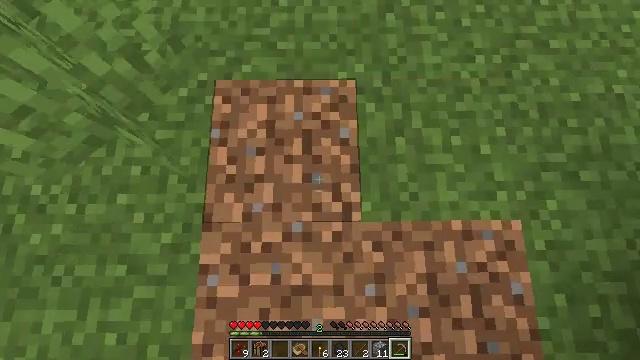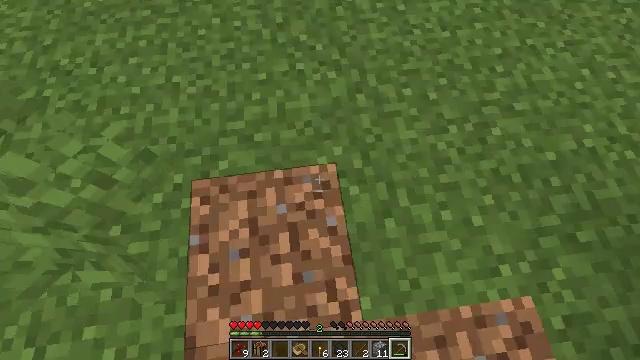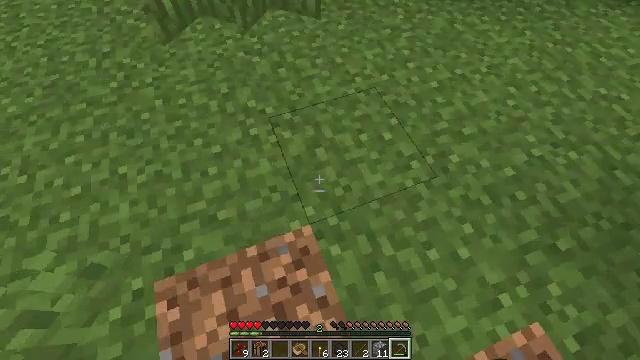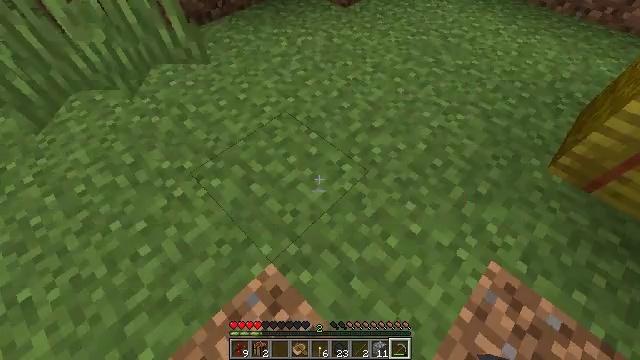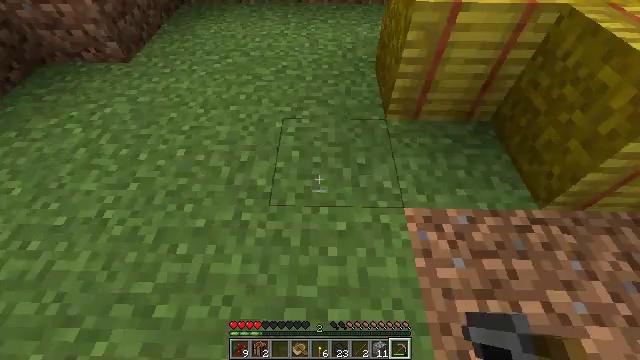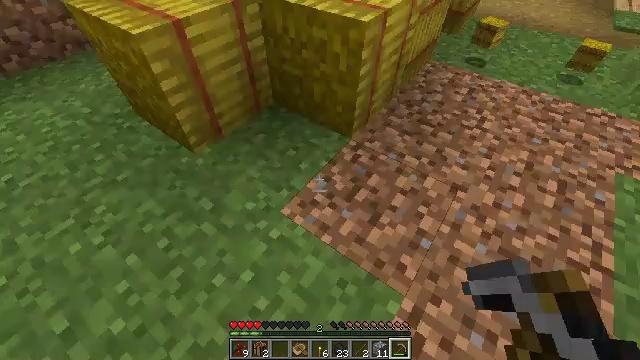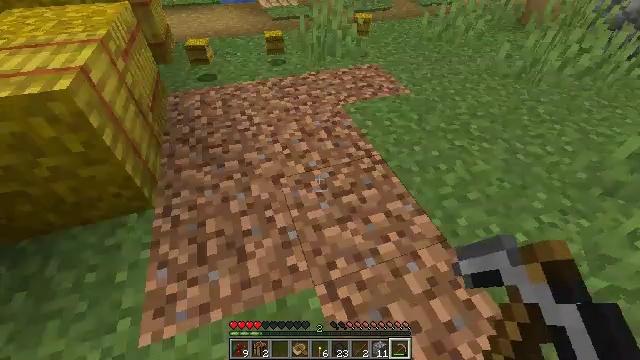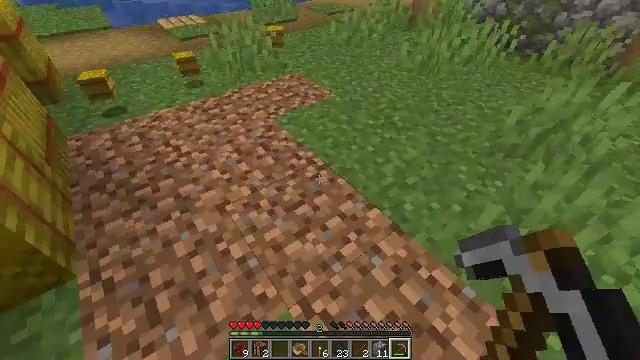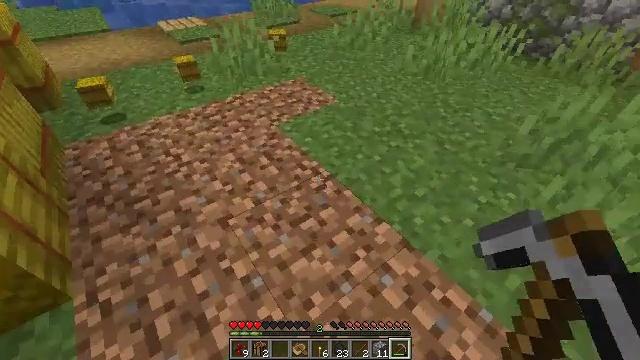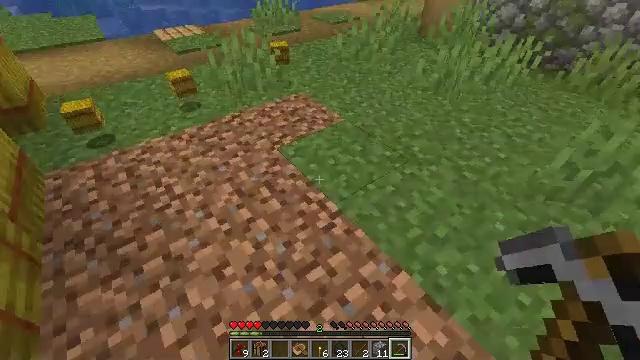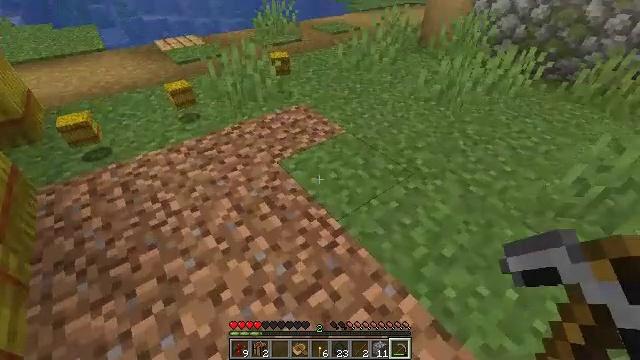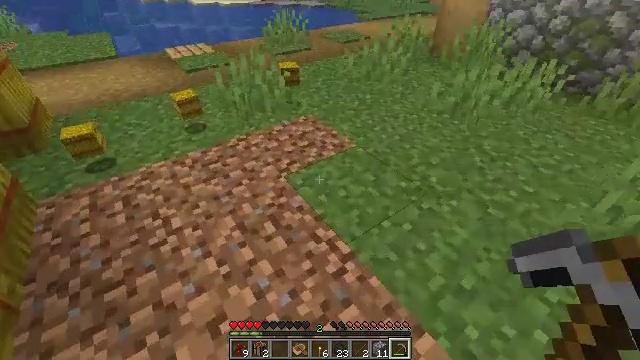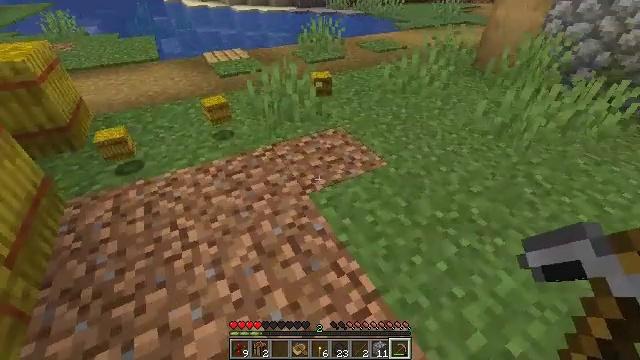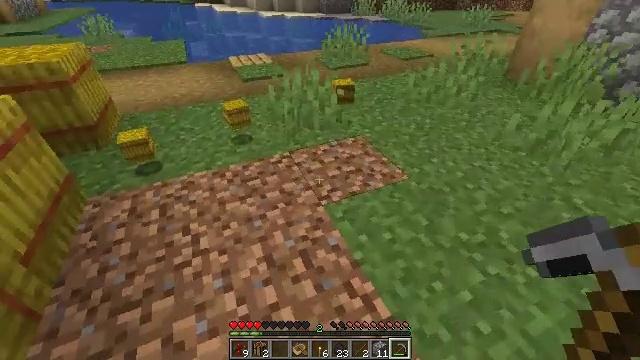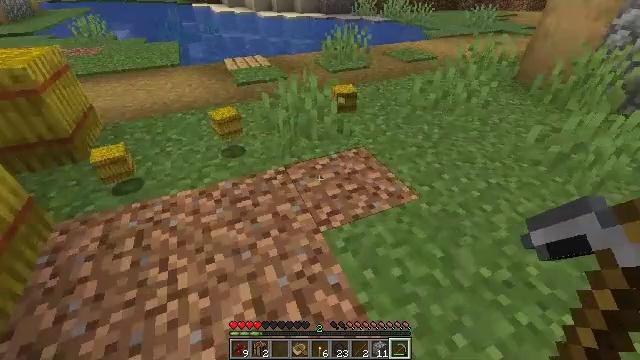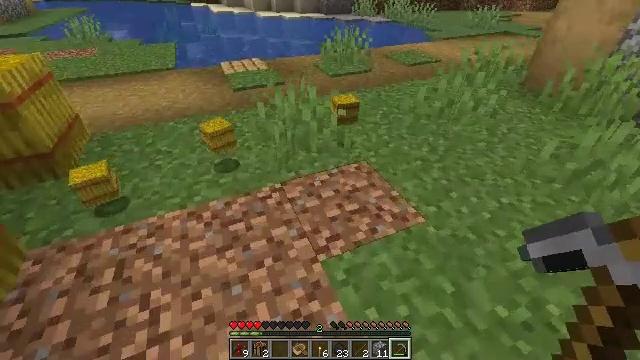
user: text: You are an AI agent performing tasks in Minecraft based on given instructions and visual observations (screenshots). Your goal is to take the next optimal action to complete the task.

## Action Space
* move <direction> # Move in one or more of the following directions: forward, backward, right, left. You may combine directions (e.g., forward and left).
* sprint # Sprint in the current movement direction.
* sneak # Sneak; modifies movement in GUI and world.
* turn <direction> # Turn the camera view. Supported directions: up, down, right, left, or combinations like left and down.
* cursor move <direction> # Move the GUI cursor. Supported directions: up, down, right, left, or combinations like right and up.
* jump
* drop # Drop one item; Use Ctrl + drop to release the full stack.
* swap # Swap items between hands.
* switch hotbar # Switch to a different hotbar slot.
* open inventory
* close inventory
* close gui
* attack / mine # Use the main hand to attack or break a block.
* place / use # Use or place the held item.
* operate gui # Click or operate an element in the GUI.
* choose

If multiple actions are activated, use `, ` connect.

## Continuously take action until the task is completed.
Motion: motion action
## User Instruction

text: Attack the white bed to collect it.
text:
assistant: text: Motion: move forward, turn right and up
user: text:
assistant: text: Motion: move forward, turn right and up
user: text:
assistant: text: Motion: move forward, turn right and up
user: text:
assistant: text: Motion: move forward, turn right and up
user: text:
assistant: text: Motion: move forward, turn right and up
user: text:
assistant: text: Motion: move forward, turn right and up
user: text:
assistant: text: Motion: move forward, turn right and up
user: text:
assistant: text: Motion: move forward
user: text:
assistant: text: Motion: move forward
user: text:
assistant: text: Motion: move forward, turn up
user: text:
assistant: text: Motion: move forward, turn left and up
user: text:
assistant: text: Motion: move forward, turn left and up
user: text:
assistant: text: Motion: move forward, turn left
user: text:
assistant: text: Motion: move forward
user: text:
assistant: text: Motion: move forward
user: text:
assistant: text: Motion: move forward
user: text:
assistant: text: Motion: move forward
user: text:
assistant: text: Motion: move forward
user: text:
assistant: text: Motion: move forward
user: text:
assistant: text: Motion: move forward
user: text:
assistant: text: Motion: move forward
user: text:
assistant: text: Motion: move forward
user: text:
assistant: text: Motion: move forward
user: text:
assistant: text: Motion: move forward, turn left and down
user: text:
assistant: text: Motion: move forward, turn left and down
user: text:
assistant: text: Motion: move forward, turn left and down
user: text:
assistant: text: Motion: move forward, turn left and down
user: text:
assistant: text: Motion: move forward, turn left
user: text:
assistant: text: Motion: move forward, turn up
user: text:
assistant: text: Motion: move forward, turn up